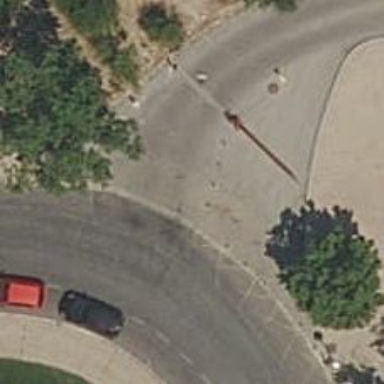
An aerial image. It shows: Unmarked road crossing.